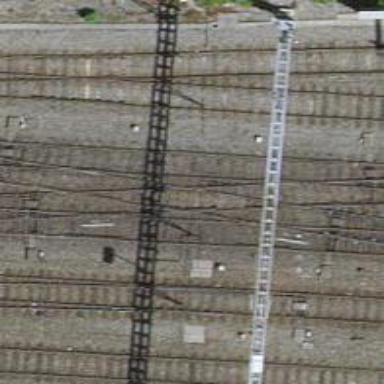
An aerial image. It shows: Railway crossing.